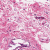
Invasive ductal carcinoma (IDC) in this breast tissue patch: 0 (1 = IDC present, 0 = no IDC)